Field crop: maize
Growth stage: 1
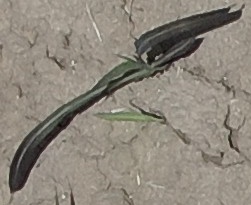
Species: sorghum